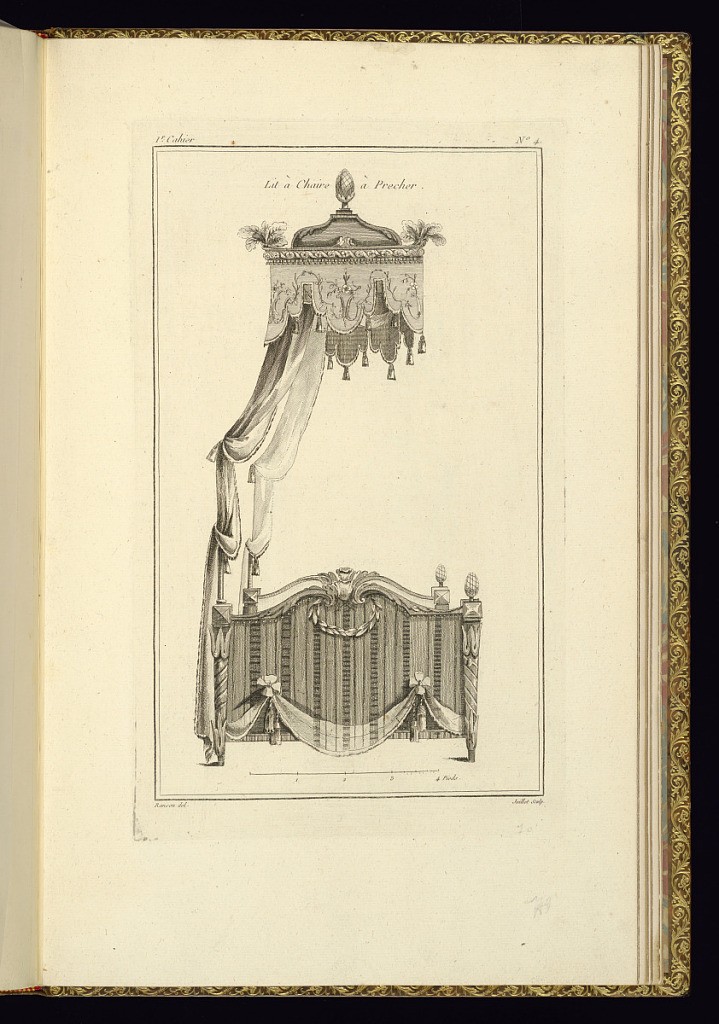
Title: Lit à Chaire, à Precher
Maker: Pierre Ranson, French, 1736–1786
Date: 1779-90
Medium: Etching and engraving on laid paper
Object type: Print
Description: Design for a canopy bed (baldachin) (side view) with the posts bending inwards to support a smaller crown canopy (baldachin) along the side of the bed. The headboard and footboard are the same height and decorated with fleurons, scrolling acanthus leaves (rinceaux), diagonal fluting on the posts, and upholstered with a striped pattern and hanging textiles from tied bows. The crown is topped with a central acorn finial and corner feather finials and draped with floral and scalloped embroidered textiles. The bed curtains are tied back to the posts. The plate is titled, numbered, and signed. A scale below.